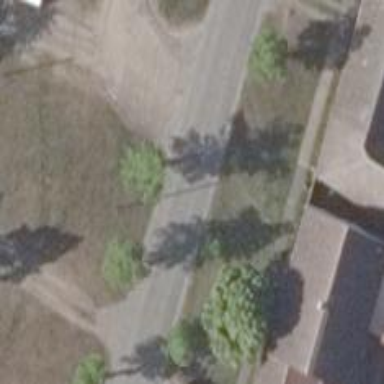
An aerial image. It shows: Tertiary road.